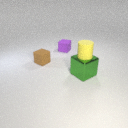
small brown rubber cube in front of small purple rubber cube